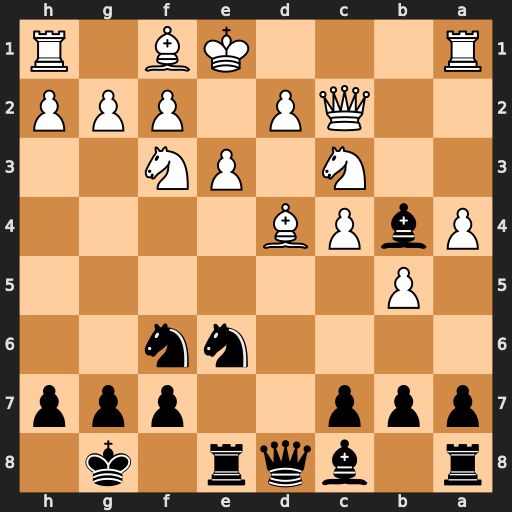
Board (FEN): r1bqr1k1/ppp2ppp/4nn2/1P6/PbPB4/2N1PN2/2QP1PPP/R3KB1R
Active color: b
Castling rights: KQ
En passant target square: -
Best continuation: Nxd4 Nxd4 Qxd4